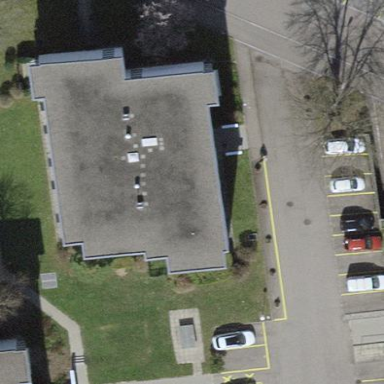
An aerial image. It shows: Building with flat roof.